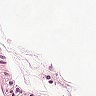
Metastatic tissue present: no